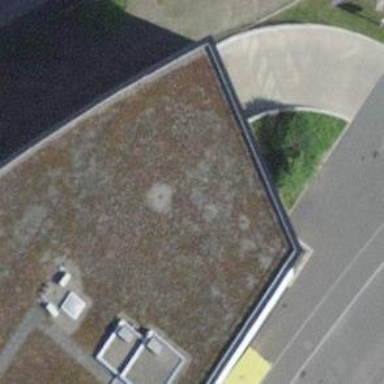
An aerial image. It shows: Parking entrance.